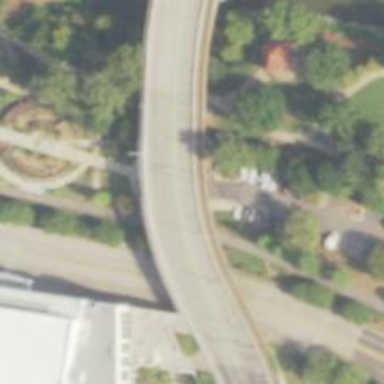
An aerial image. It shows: Beam bridge on secondary road.